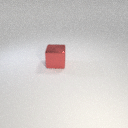
large red metal cube